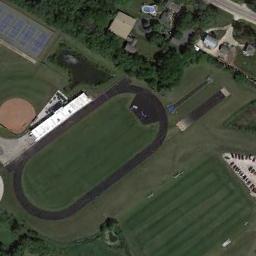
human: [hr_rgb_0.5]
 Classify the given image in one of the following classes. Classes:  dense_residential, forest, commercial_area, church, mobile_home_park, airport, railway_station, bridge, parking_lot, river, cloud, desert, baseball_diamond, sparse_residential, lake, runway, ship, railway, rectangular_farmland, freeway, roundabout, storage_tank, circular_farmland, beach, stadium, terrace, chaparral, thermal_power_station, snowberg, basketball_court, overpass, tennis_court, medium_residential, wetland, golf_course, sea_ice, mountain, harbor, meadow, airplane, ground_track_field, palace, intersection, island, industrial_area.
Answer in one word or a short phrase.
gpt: ground_track_field